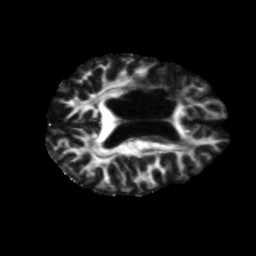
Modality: FA
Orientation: axial
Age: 68
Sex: female
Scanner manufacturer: siemens
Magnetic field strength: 3 T
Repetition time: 5.47 s
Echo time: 0.0854 s